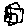
Label: house